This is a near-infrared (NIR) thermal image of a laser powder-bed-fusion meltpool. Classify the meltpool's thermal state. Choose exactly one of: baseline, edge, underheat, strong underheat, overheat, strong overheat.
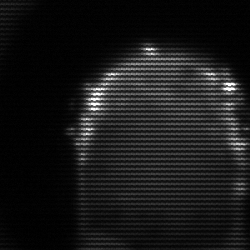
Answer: baseline